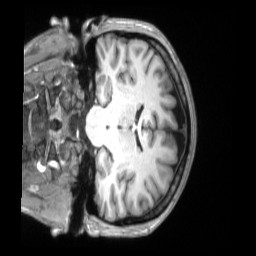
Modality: T1w
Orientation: coronal
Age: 42
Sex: female
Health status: ill
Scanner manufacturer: siemens
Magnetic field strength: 3 T
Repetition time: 2.2 s
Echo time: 0.00157 s